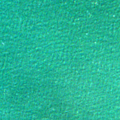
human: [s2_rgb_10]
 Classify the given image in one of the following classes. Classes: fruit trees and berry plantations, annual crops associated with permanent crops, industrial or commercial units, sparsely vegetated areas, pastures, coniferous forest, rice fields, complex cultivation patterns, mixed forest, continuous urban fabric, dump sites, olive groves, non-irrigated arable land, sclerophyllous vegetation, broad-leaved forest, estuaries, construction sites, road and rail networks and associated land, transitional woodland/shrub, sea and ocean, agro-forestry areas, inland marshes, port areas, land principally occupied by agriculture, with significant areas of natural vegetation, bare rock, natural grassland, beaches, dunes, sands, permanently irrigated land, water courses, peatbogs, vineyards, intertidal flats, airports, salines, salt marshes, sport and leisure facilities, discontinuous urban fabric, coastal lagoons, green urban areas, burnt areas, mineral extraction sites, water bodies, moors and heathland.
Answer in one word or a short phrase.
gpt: sea and ocean